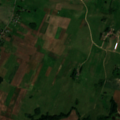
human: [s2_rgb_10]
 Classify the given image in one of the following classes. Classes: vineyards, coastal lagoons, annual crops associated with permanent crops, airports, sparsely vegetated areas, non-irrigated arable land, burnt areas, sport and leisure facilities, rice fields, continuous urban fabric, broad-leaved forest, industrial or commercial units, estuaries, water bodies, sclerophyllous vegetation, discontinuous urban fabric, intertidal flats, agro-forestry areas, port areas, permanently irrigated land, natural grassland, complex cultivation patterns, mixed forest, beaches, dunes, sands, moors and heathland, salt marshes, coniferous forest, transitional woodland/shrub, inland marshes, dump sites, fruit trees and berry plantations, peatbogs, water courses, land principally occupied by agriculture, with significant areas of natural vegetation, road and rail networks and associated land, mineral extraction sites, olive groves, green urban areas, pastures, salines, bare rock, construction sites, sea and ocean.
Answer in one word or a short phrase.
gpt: discontinuous urban fabric, non-irrigated arable land, pastures, complex cultivation patterns, land principally occupied by agriculture, with significant areas of natural vegetation